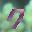
Label: 7